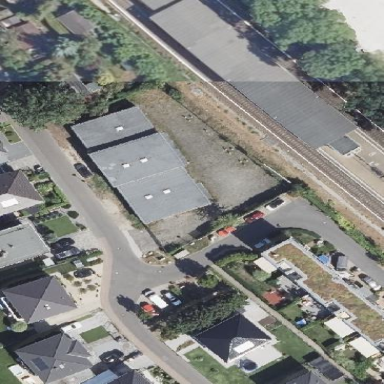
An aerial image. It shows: Building related to the railway.